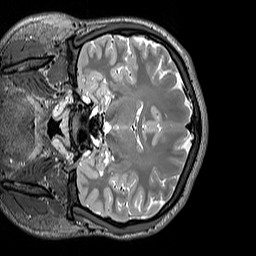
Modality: T2w
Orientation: coronal
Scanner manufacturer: siemens
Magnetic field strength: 3 T
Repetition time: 3.2 s
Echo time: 0.406 s